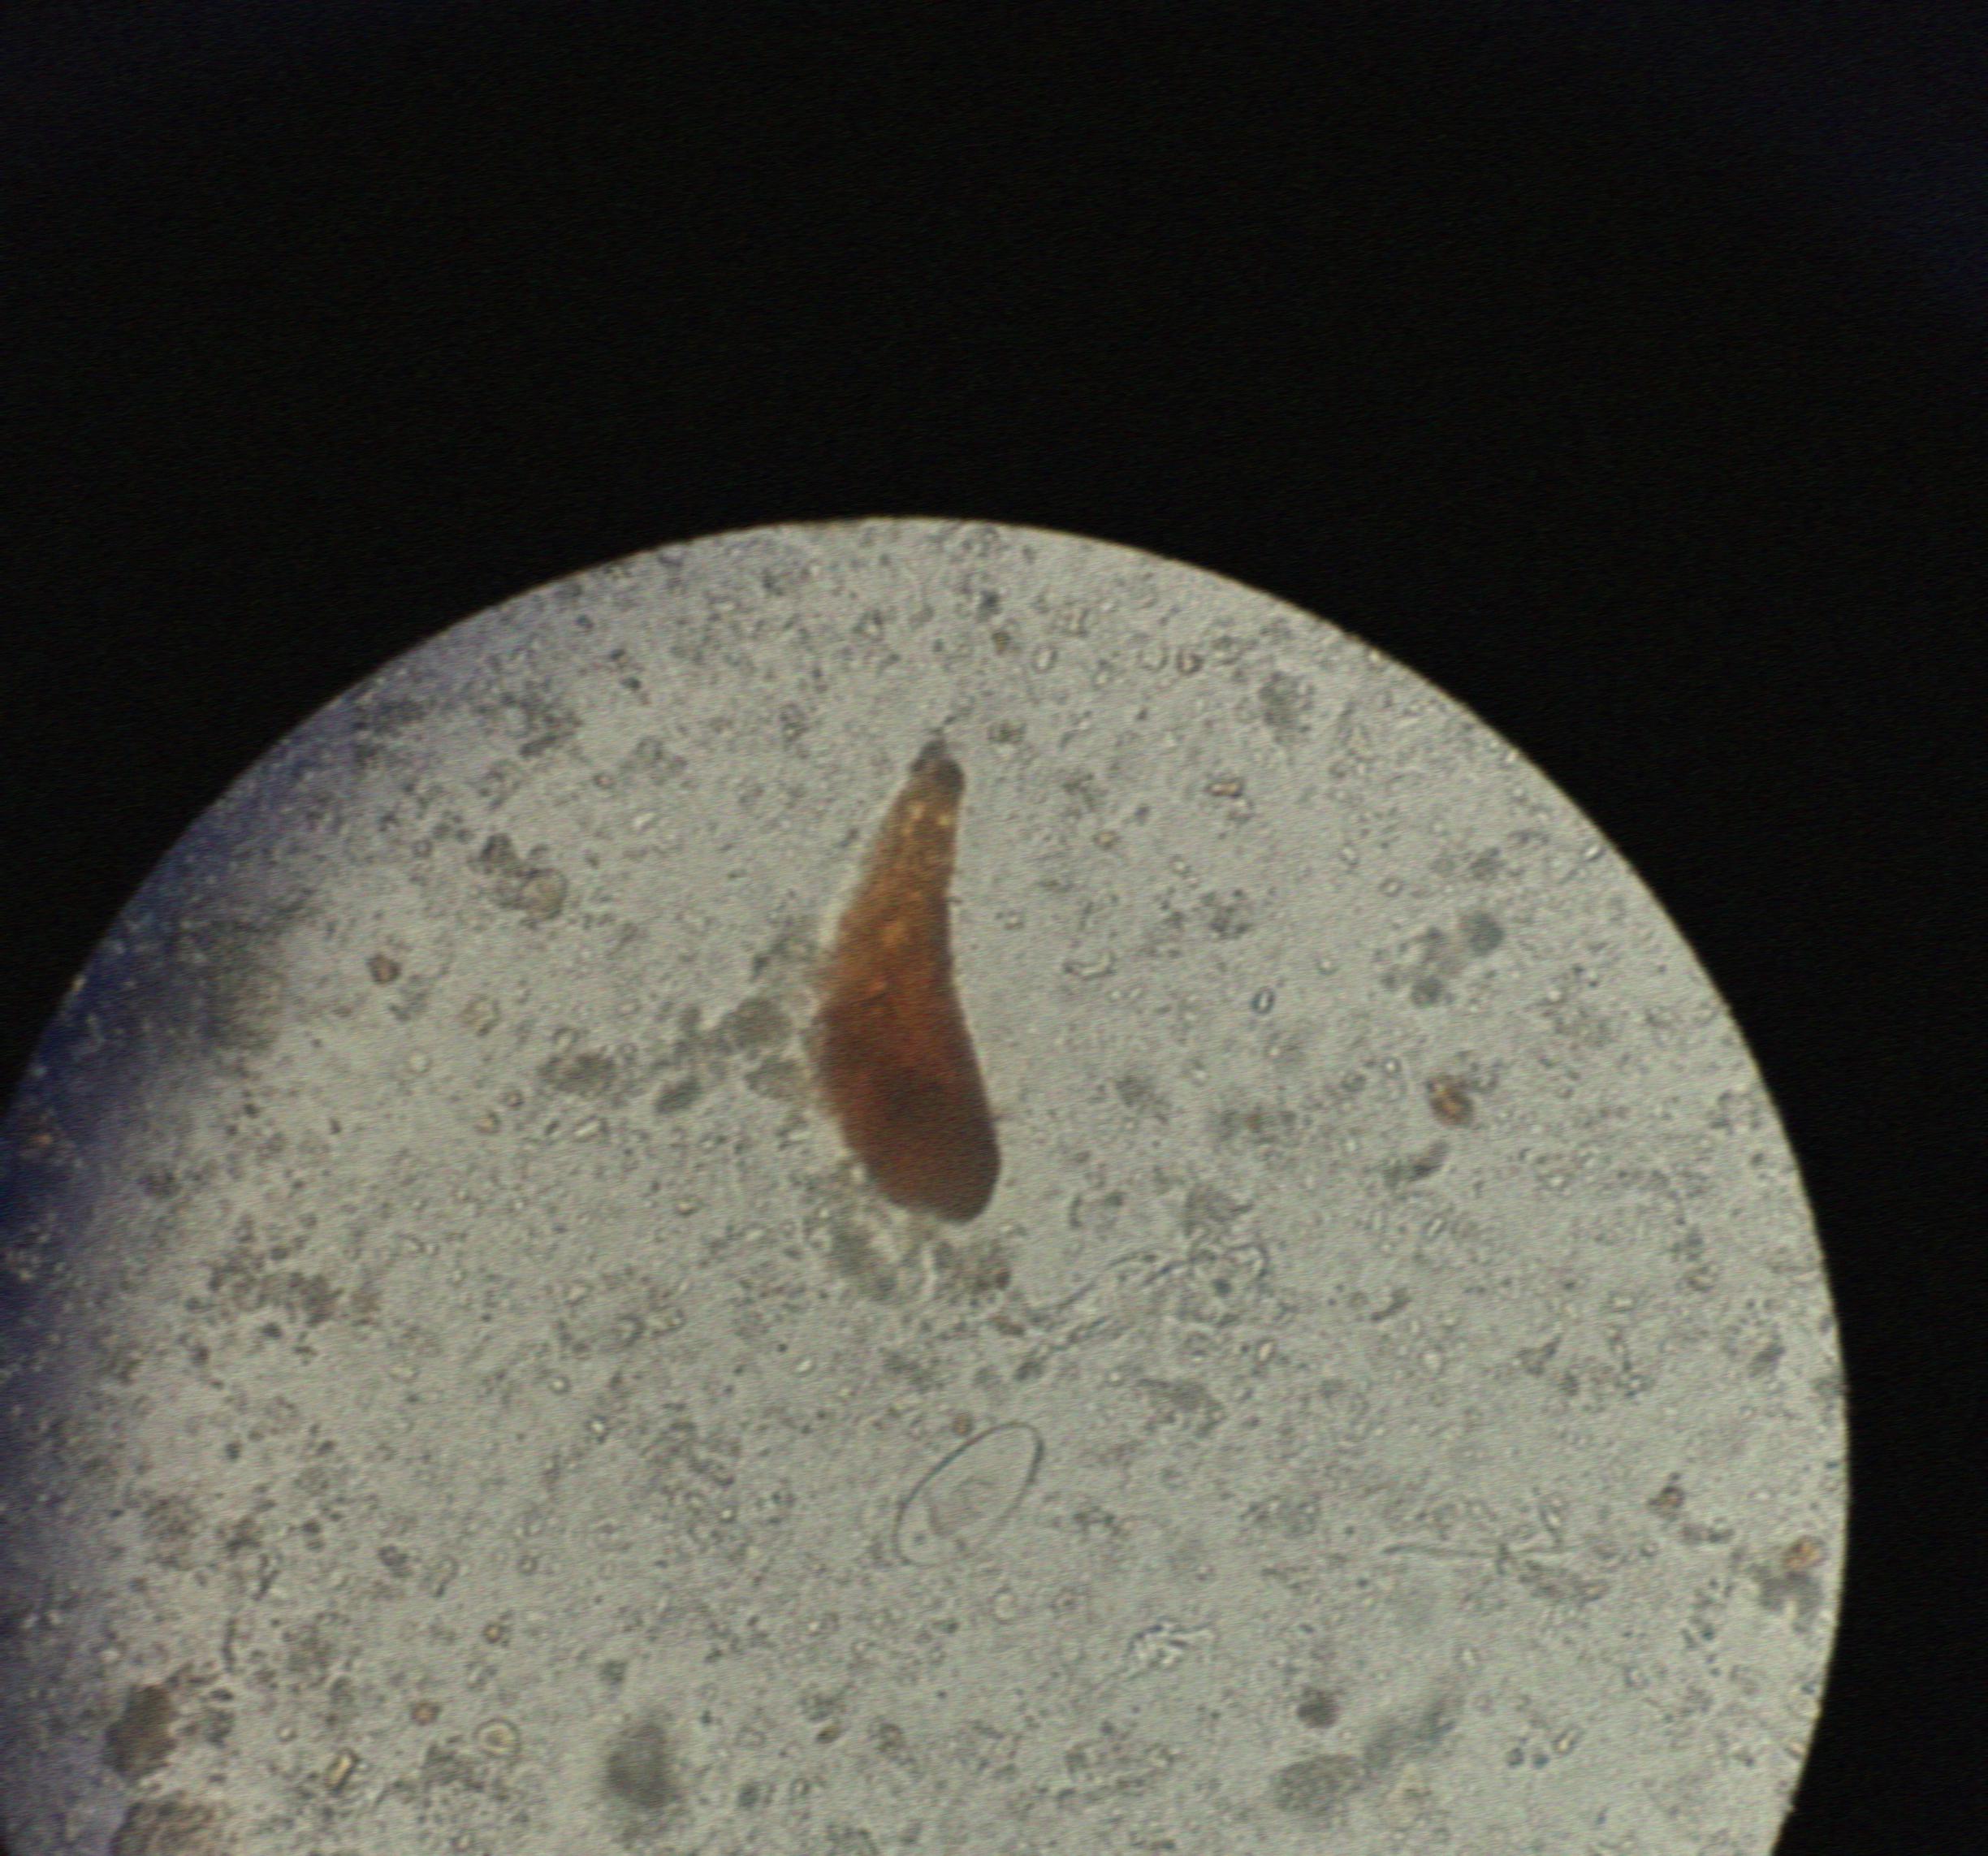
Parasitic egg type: Enterobius vermicularis